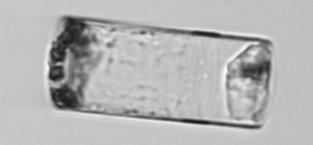
Label: Guinardia_flaccida